Question: I need to create dialog widget side by side like this as shown below:

Every time I click the button, it should create a new instance of dialog widget and position it side by side. The problem, when every time I click the button, it always create new instance in the same position (overlapping). Any Idea how I can create the new instance of dialog and position it side by side?
This is my <URL>
'''
<button id="btnCreate">Click me</button>
$(function () {
$("#btnCreate").click(function () {
var $dialog = $('<div></div>')
.html('This dialog will show every time!')
.dialog({
title: 'Basic Dialog'
})
})
});
});
'''
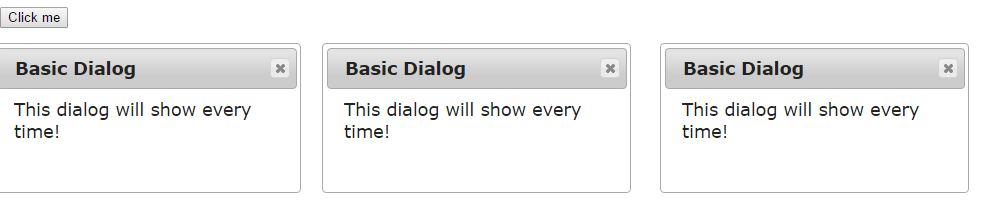
Answer: You can use the <URL> option like:
'''
dialog({
title: 'Basic Dialog',
position: {
my: 'left',
at: 'right+50',
of: $('.ui-dialog:last')
}
});
'''
<URL>
Note that this only works side by side as in your question and won't work when there is no more space in screen.